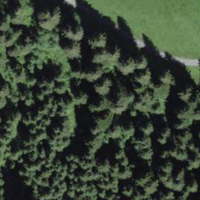
EUNIS habitat code: 43
Species observed at this site:
Pimpinella major
Caltha palustris